Question: I am trying to learn how to use the UIScrollView and I am hitting a simple roadblock it seems.
I am able to create an empty UIScrollView build and run and it works. I then try to add an image and I can get the image to show but I am unable to scroll.
Here is the code contents of my viewcontroller.h file:
'''
#import <UIKit/UIKit.h>
@interface ViewController : UIViewController
@property (weak, nonatomic) IBOutlet UIScrollView *scrollView;
@end
'''
In viewcontroller.m:
'''
#import "ViewController.h"
@interface ViewController ()
@end
@implementation ViewController
@synthesize scrollView;
- (void)viewDidLoad
{
[super viewDidLoad];
[scrollView setScrollEnabled:YES];
[scrollView setContentSize:CGSizeMake(320, 500)];
}
- (void)didReceiveMemoryWarning
{
[super didReceiveMemoryWarning];
// Dispose of any resources that can be recreated.
}
@end
'''
I added the UIImageView via the interface builder. It is embedded within the scroll view. The size of the image is also greater than the scroll view. Here is the screenshot:

When I build and run I get a full screen view of a part of the image but cannot scroll to see the rest. Any clue as to why I cannot scroll to see the rest of the image?
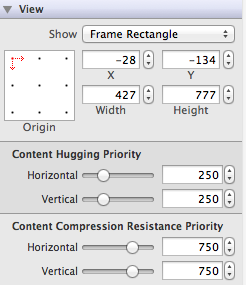
Answer: Your 'contentSize' should be the size of your 'UIImageView'. In this case, you should do this in 'viewDidLoad':
'''
[scrollView setContentSize:CGSizeMake(427, 777)];
'''